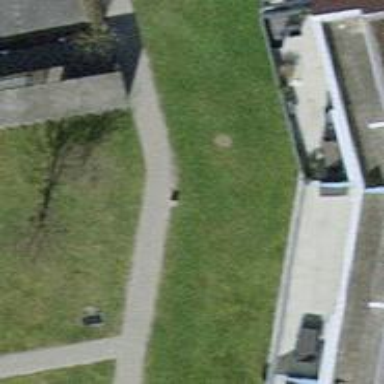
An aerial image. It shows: Footway made of paving stones.